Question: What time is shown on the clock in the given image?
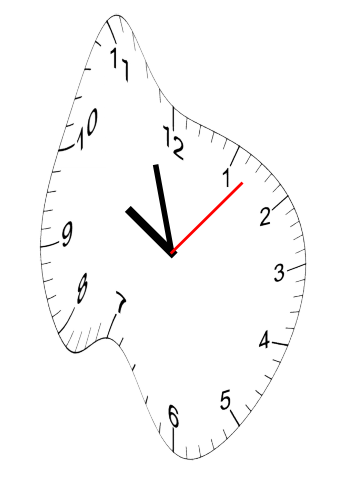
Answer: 09:57:07